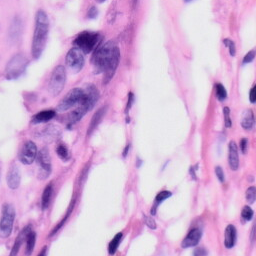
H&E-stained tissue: Skin